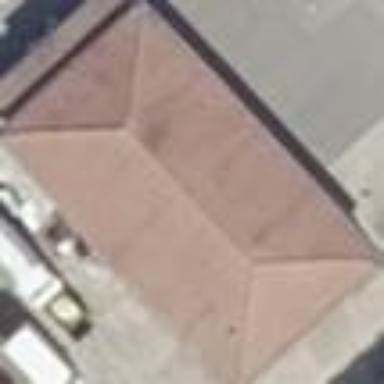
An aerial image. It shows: Group of garages.